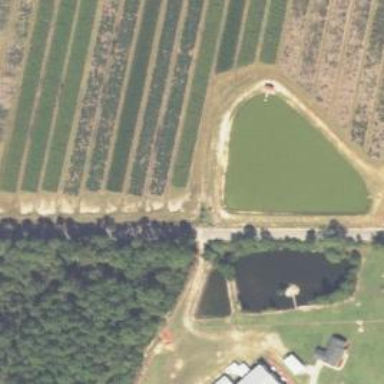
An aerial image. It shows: Pond with natural water.